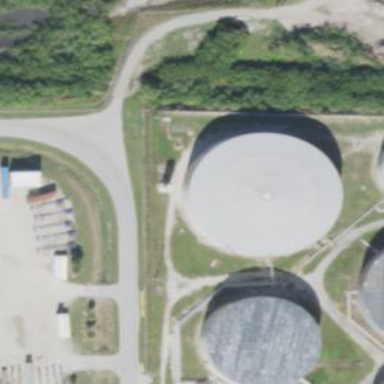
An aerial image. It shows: Storage tank which is man-made.